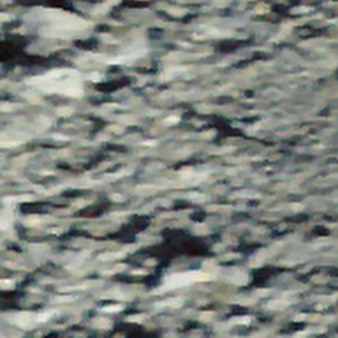
Label: other